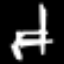
Label: chair